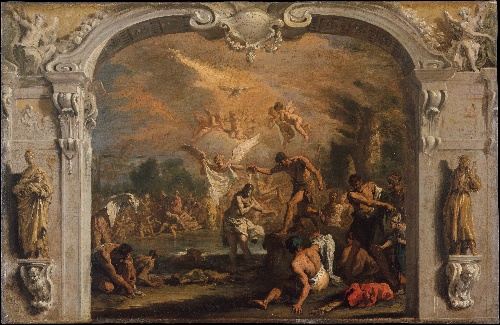
Title: The Baptism of Christ
Artist: Sebastiano Ricci
Artist bio: Italian, Belluno 1659–1734 Venice
Date: ca. 1713–14
Object type: Painting
Classification: Paintings
Medium: Oil on canvas
Dimensions: 26 x 40 in. (66 x 101.6 cm)
Department: European Paintings
Credit line: Purchase, Rogers and Gwynne Andrews Funds, and Gift of Jane L. Melville, by exchange, 1981
Accession year: 1981
Repository: Metropolitan Museum of Art, New York, NY
Tags: Men|Women|Baptism of Christ|Angels|Saint John the Baptist